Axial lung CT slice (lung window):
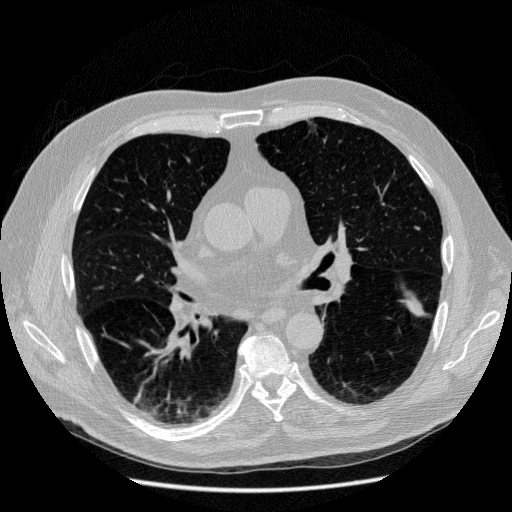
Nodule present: no